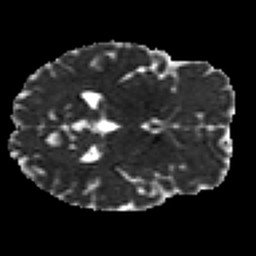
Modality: MD
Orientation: axial
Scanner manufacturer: siemens
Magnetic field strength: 3 T
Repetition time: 7.8 s
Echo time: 0.09 s